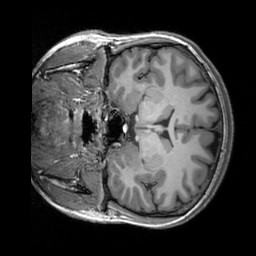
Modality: T1w
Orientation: coronal
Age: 21
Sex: female
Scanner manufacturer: siemens
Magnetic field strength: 3 T
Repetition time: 2.3 s
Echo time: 0.00303 s